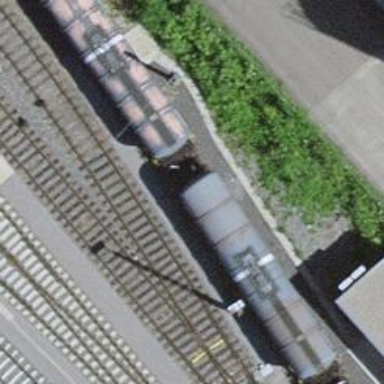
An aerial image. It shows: Railway yard.